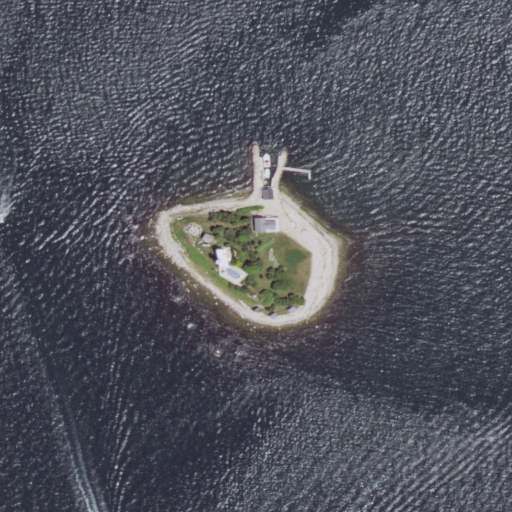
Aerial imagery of island in New York named North Dumpling containing open water, grassland, high intensity development, herbaceous wetlands, and barren land